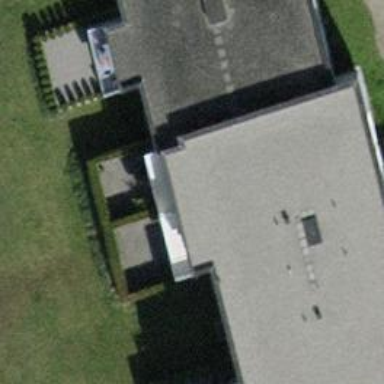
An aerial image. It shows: Building with apartments and flat roof.